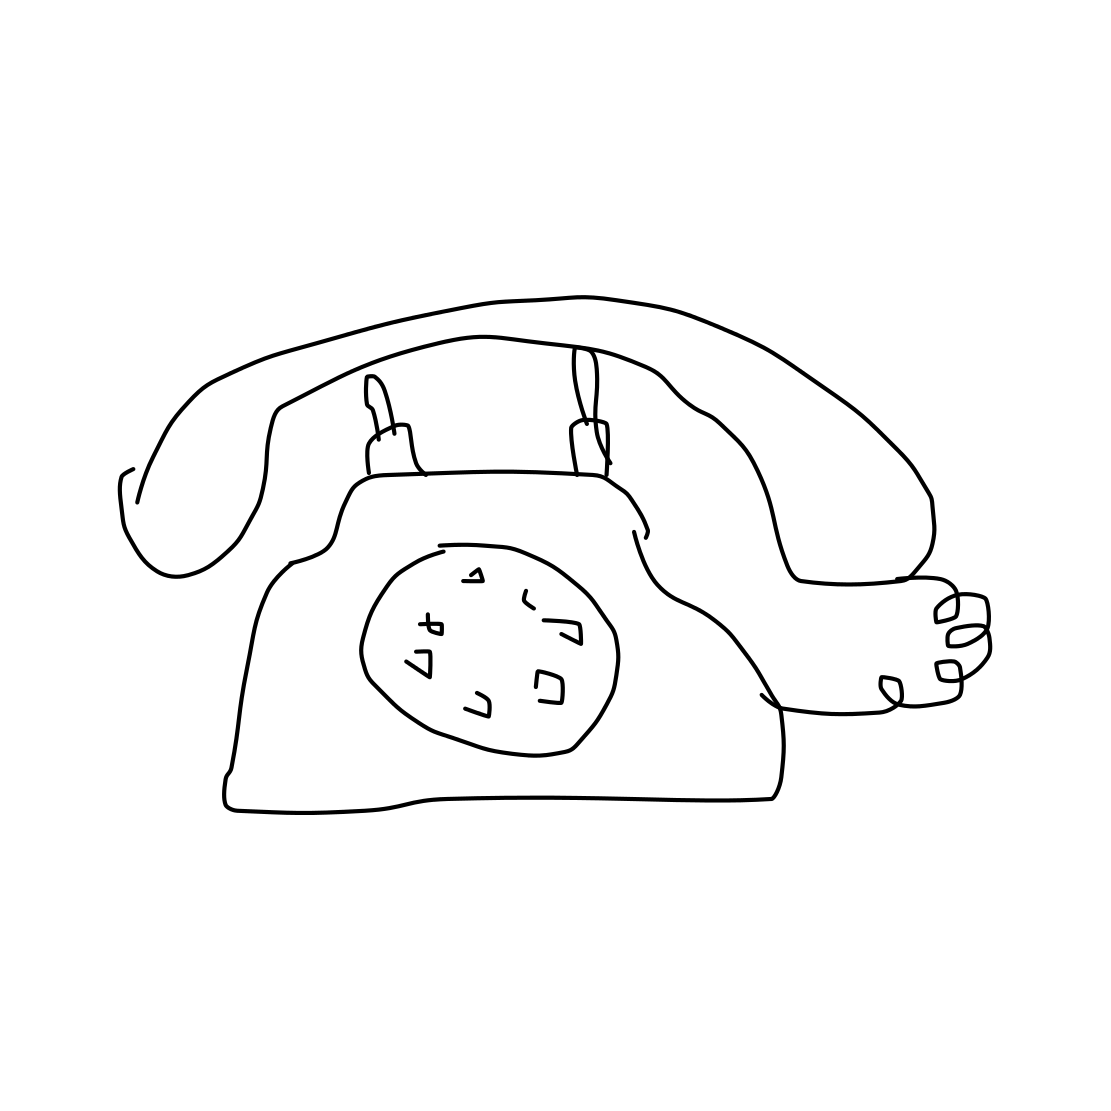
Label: telephone